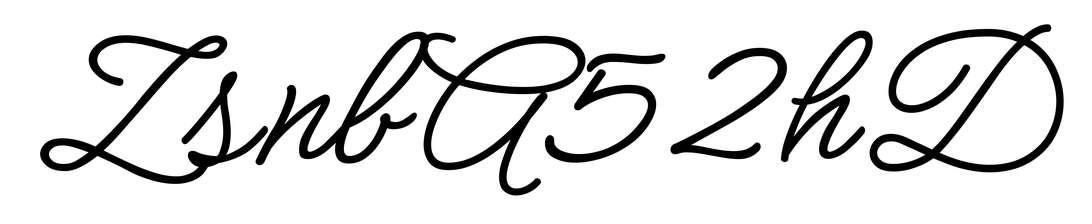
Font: MeowScript-Regular